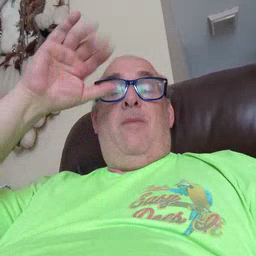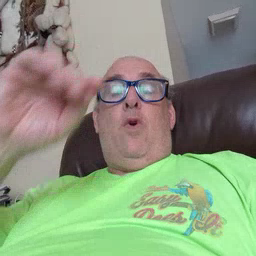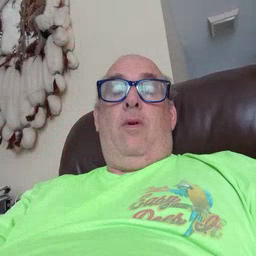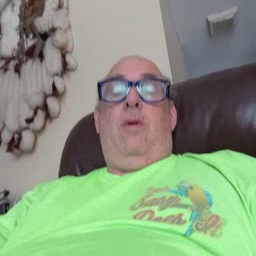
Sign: cowboy